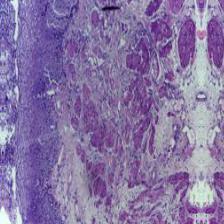
Diagnosis: Normal